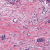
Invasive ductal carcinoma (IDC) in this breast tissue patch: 1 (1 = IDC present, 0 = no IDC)